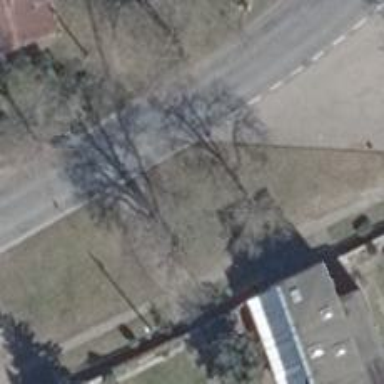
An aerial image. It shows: Single tag "natural: tree."